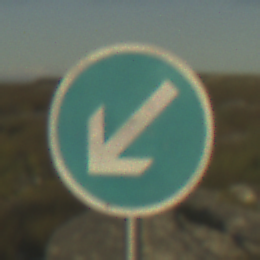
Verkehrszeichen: VorgeschriebeneVorbeifahrtLinks
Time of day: SunriseSunset
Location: Outdoor (Nature)
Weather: PartlyCloudy
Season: NotSpecified
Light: Natural